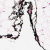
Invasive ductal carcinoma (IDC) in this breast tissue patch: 0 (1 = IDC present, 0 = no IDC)